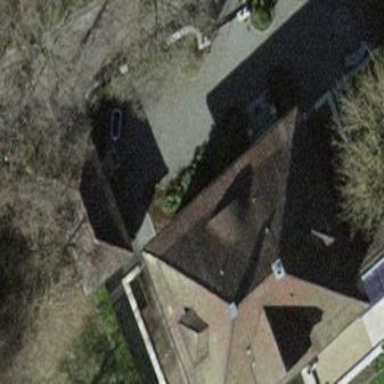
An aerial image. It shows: House with hipped roof.